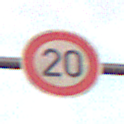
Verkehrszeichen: Geschwindigkeit20
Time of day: SunriseSunset
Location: Outdoor (Nature)
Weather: PartlyCloudy
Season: NotSpecified
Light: Natural